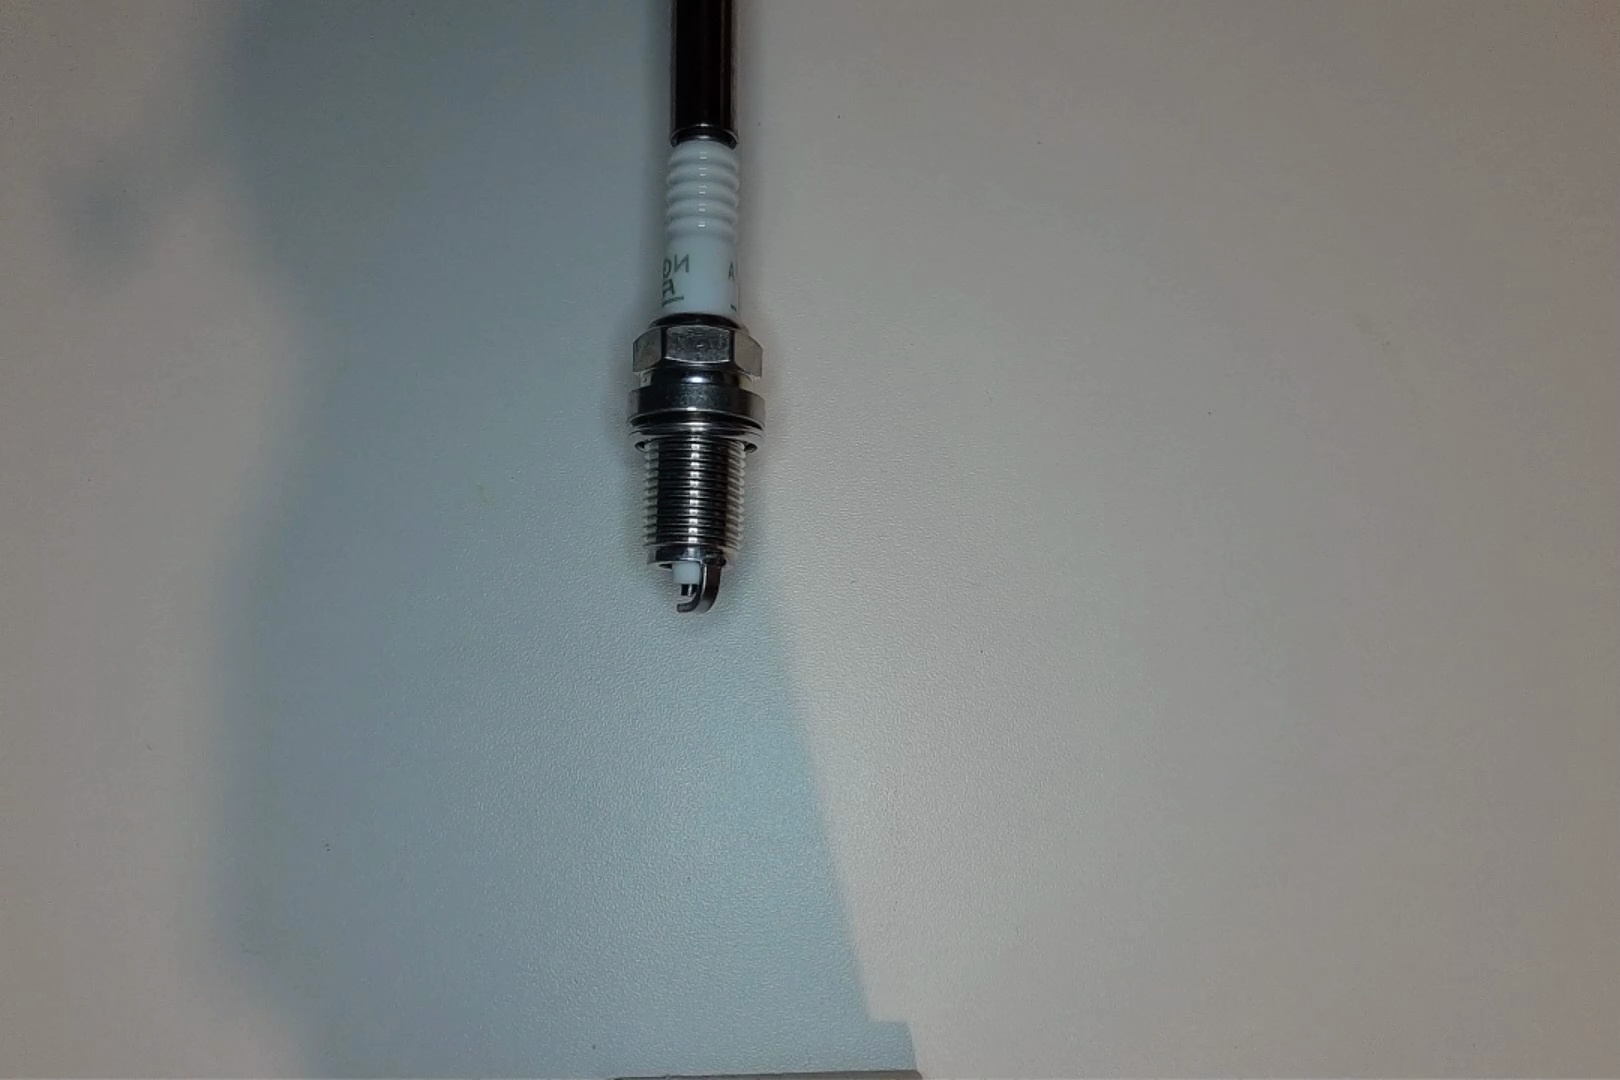
Label: normal